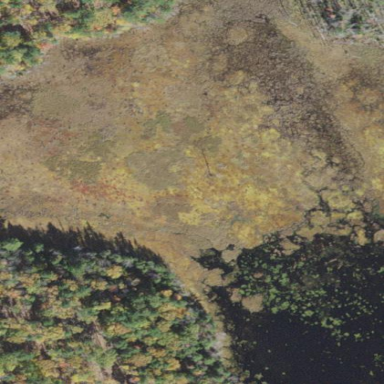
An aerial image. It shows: Marsh wetland.